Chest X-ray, PA view. Patient: 65 years old, sex M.
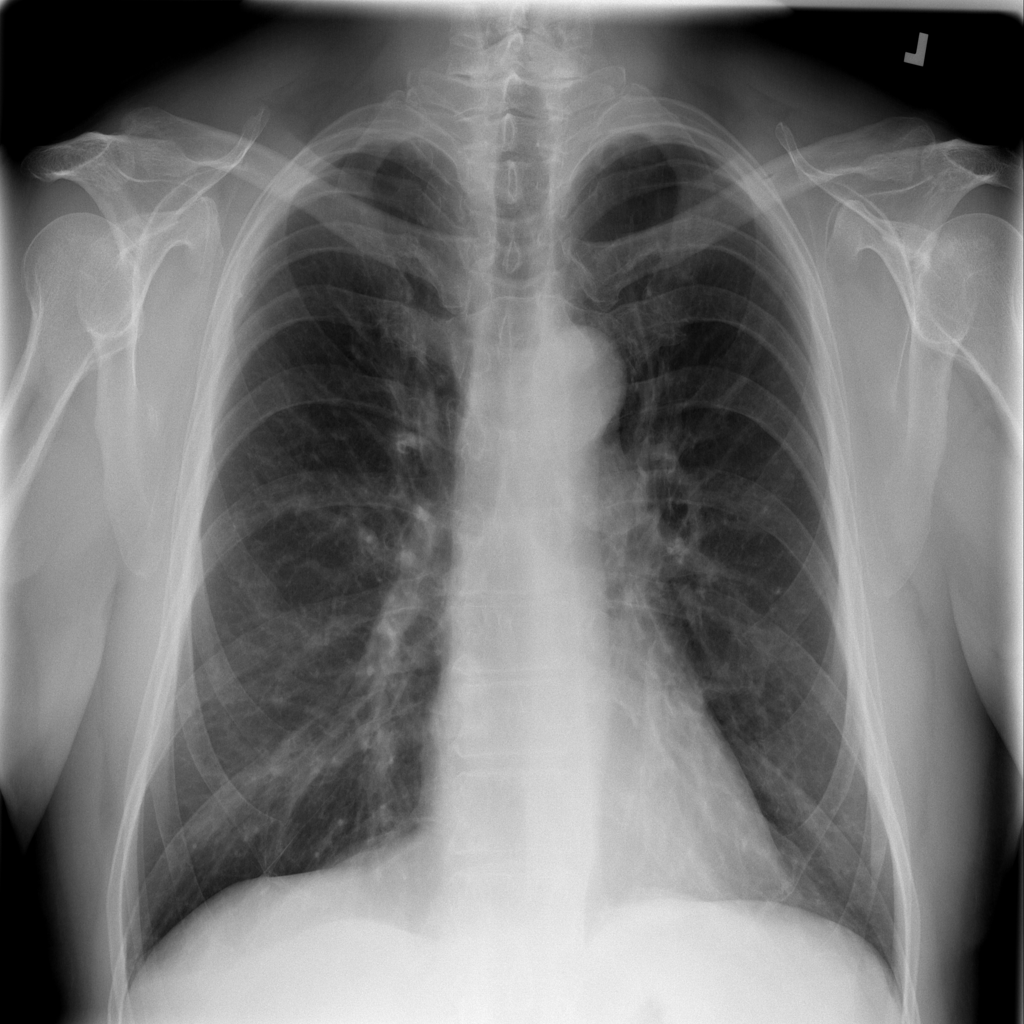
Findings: No Finding